Interaction volume radius: 5 \u00c5
Interaction volume height: 10 \u00c5
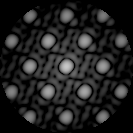
Disorder parameter: 0.02447